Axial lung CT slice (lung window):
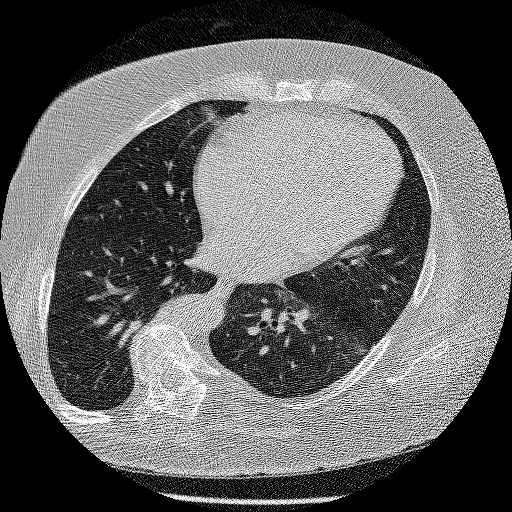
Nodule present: no